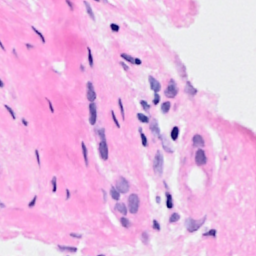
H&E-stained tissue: Breast